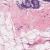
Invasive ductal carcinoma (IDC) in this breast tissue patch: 0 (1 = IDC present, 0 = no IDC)